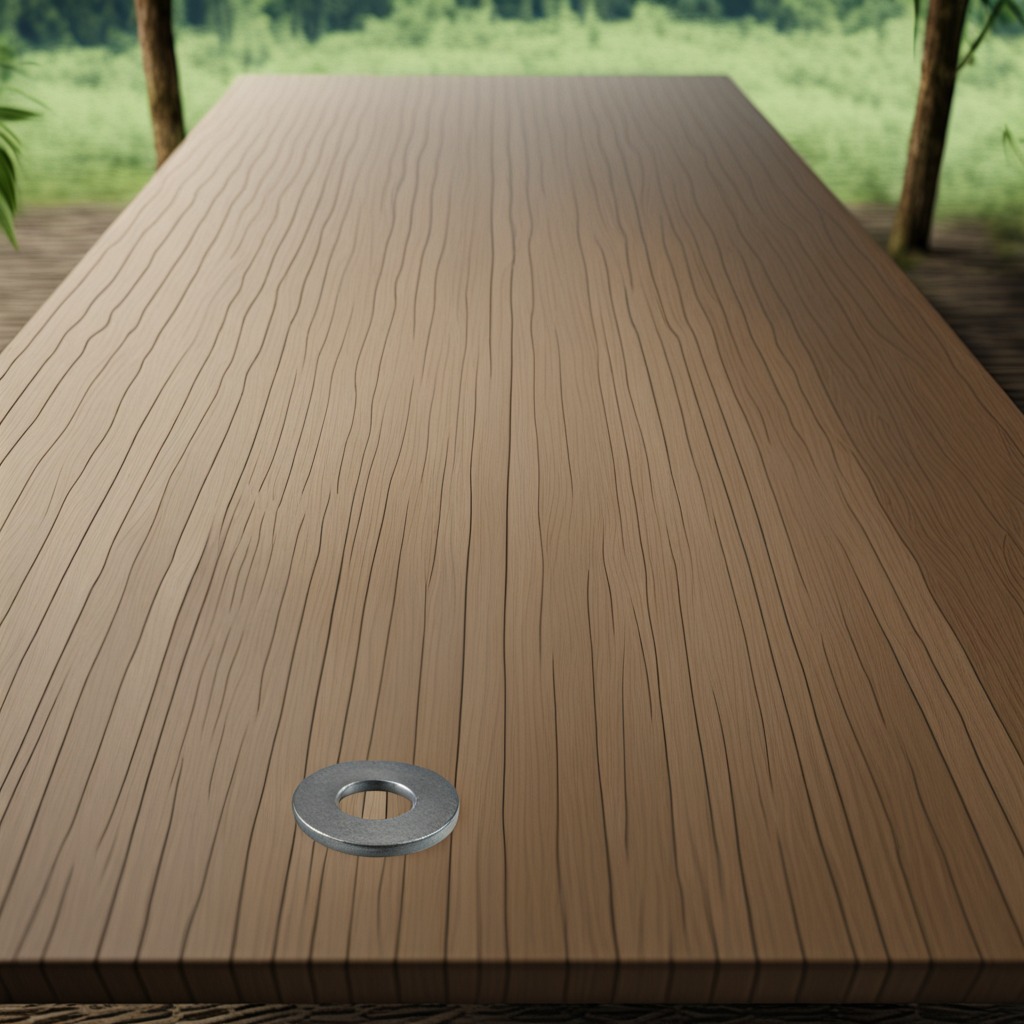
A flat metal washer is lying on a wooden table inside a jungle field workshop tent.